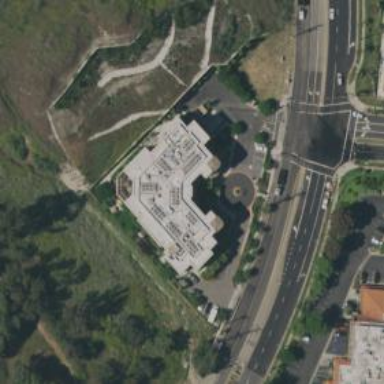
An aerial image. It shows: Building.